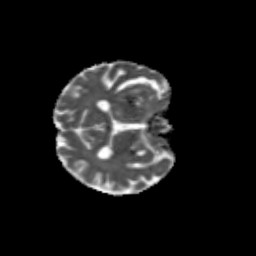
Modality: MD
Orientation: axial
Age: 67
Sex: female
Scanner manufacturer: siemens
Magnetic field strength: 3 T
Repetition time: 4.71 s
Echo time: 0.0906 s